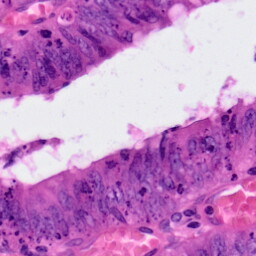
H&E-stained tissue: Colon